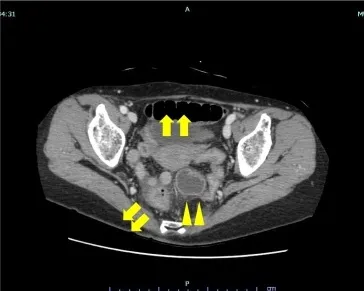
Abdominal CT. . A: A closed loop with the broad ligament of the uterus as the herniaorifice.
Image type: radiology (ct)